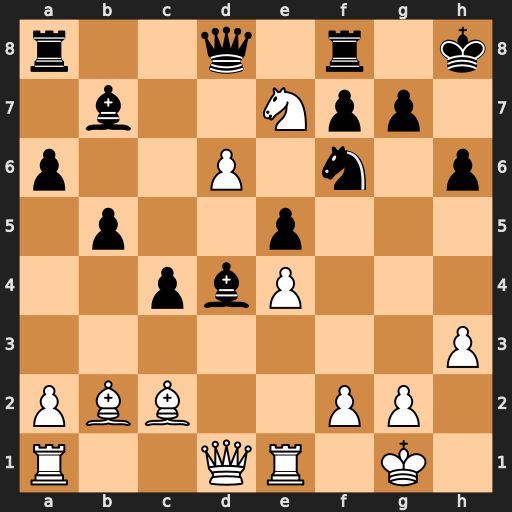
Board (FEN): r2q1r1k/1b2Npp1/p2P1n1p/1p2p3/2pbP3/7P/PBB2PP1/R2QR1K1
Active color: w
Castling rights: -
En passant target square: -
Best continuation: Bxd4 Qxd6 Nf5